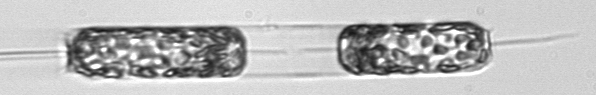
Label: Ditylum_brightwellii